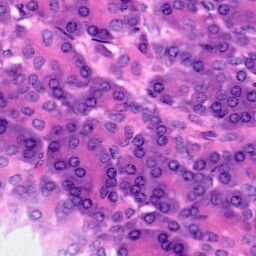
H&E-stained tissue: Pancreatic